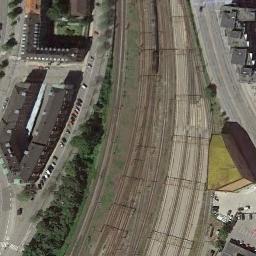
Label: railway